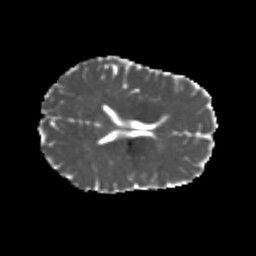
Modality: MD
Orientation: axial
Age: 22
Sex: female
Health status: healthy
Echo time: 0.074 s